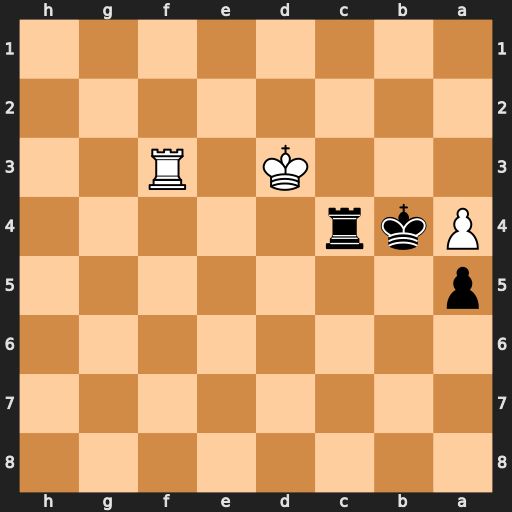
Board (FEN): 8/8/8/p7/Pkr5/3K1R2/8/8
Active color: b
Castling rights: -
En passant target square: -
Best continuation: Rc3+ Ke4 Rxf3 Kxf3 Kxa4